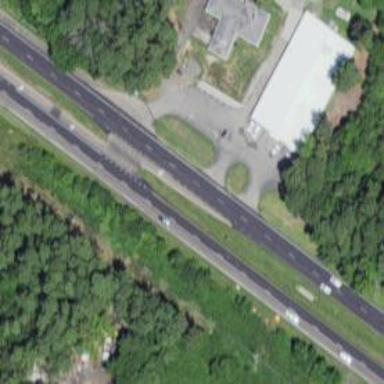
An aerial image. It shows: Asphalt road designated as trunk highway.